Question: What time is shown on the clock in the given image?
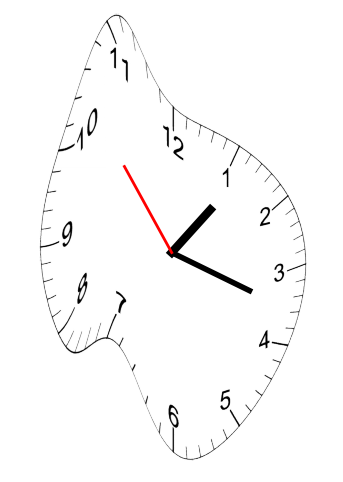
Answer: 01:17:53